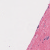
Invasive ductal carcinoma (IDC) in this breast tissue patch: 0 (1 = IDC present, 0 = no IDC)